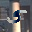
Label: 5